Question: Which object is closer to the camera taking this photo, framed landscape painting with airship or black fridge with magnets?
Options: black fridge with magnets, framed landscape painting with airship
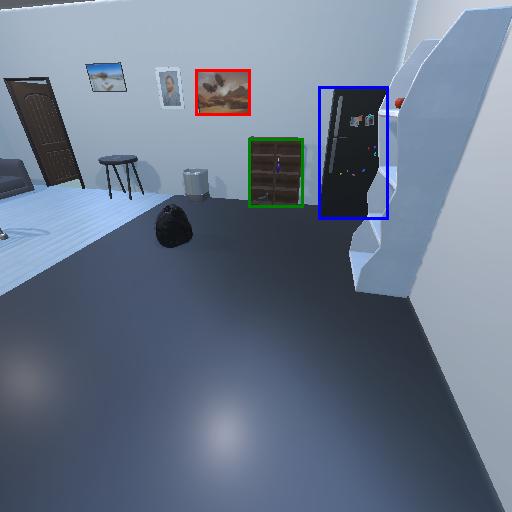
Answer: black fridge with magnets